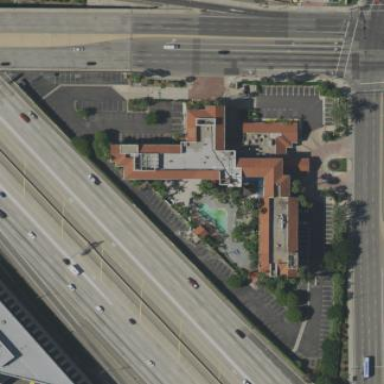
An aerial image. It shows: Hotel building.